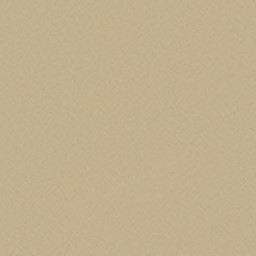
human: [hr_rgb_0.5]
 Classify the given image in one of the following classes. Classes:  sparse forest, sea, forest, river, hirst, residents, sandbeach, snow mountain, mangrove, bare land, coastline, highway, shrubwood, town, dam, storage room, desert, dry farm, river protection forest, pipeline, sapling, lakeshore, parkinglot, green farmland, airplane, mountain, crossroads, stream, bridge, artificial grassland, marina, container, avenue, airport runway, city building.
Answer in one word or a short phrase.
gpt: desert